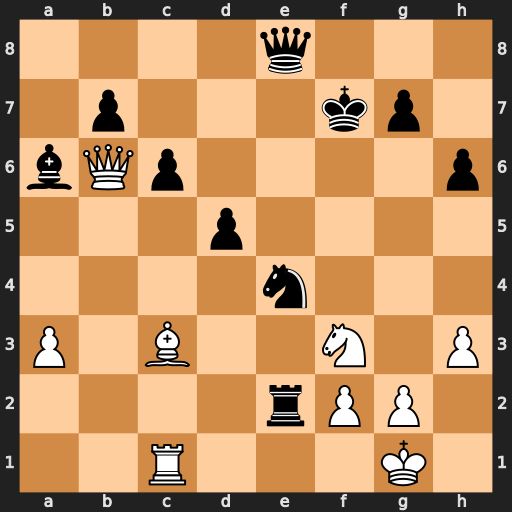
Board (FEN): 4q3/1p3kp1/bQp4p/3p4/4n3/P1B2N1P/4rPP1/2R3K1
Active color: w
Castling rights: -
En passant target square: -
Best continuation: Qc7+ Qe7 Ne5+